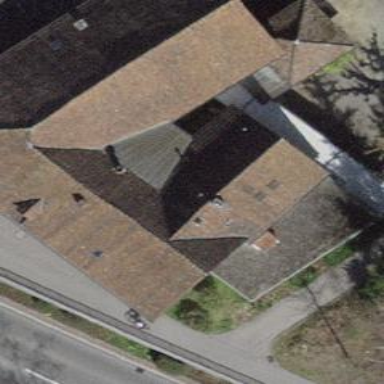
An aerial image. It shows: Building with tiled roof.